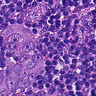
Metastatic tissue present: yes